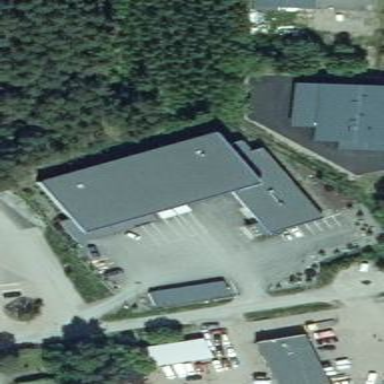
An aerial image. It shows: Retail building housing hardware shop.